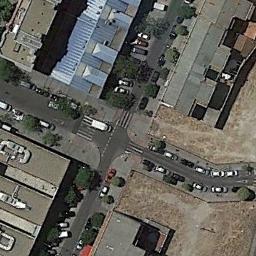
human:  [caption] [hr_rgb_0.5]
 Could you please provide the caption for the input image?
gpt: There are many moving and waiting vehicles on the road at the intersection, Many buildings and some trees around the intersection .

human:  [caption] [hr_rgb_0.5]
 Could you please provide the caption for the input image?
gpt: There are some cars at the intersection on the right .

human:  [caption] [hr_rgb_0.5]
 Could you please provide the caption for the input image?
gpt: An intersection with dense traffic is between some dense buildings .

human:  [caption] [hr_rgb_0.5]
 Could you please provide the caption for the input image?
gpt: There are many buildings of different shapes and sizes beside the intersection .

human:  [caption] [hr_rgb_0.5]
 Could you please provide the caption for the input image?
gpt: An intersection beside a blue building and some brown empty land .